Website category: jobs
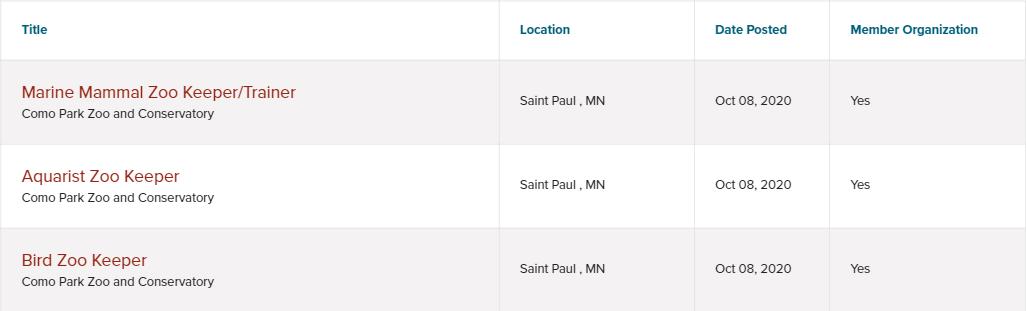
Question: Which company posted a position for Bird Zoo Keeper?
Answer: Como Park Zoo and Conservatory

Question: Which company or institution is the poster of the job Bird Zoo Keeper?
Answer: Como Park Zoo and Conservatory

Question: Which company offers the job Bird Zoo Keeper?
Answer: Como Park Zoo and Conservatory

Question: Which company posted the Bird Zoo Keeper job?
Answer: Como Park Zoo and Conservatory

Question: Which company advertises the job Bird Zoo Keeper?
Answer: Como Park Zoo and Conservatory

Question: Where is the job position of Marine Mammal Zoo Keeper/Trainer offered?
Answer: Saint Paul , MN

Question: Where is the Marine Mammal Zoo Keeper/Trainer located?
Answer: Saint Paul , MN

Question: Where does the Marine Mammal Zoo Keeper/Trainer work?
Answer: Saint Paul , MN

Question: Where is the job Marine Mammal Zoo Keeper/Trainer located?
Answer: Saint Paul , MN

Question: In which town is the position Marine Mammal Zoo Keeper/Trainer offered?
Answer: Saint Paul , MN

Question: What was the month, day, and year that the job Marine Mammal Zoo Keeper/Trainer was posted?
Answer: Oct 08, 2020

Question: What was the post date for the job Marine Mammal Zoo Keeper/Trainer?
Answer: Oct 08, 2020

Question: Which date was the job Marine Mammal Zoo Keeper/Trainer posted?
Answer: Oct 08, 2020

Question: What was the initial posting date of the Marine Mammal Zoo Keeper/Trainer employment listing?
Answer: Oct 08, 2020

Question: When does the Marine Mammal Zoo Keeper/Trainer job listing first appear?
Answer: Oct 08, 2020

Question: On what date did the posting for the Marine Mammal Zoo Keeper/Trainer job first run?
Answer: Oct 08, 2020